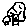
Label: tree